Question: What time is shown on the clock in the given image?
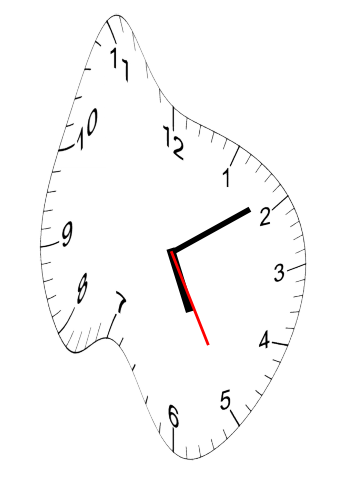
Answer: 05:09:25